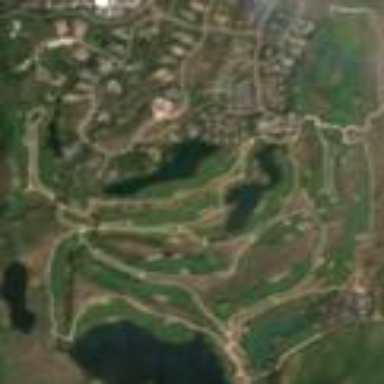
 place for golfing and leisure activities."